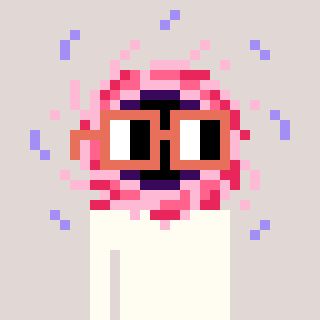
a pixel art character with square orange glasses, a blackhole-shaped head and a orange-colored body on a warm background